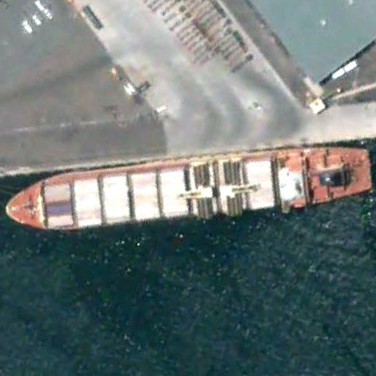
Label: civil